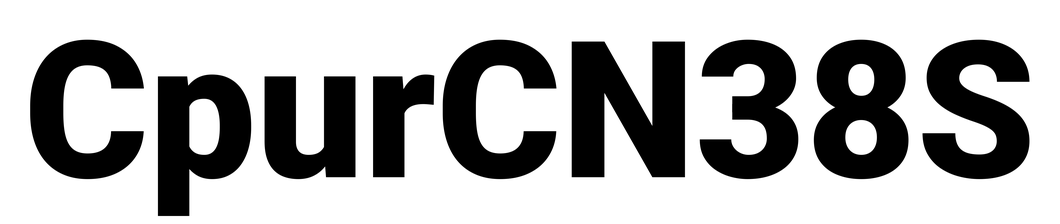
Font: Roboto_Black